Question: I am taking a course on Fuzzy Systems and I take <URL>.
The graphs for <URL> are highly piecewise, for example:

In order to plot this, I tried the following code for a 'numpy.piecewise' (which gives me a cryptic error):
'''
In [295]: a = np.arange(0,5,1)
In [296]: condlist = [[b<=a<b+0.25, b+0.25<=a<b+0.75, b+0.75<=a<b+1] for b in range(3)]
---------------------------------------------------------------------------
ValueError Traceback (most recent call last)
<ipython-input-296-a951e2682357> in <module>()
----> 1 condlist = [[b<=a<b+0.25, b+0.25<=a<b+0.75, b+0.75<=a<b+1] for b in range(3)]
ValueError: The truth value of an array with more than one element is ambiguous. Use a.any() or a.all()
In [297]: funclist = list(itertools.chain([lambda x:-4*x+1, lambda x: 0, lambda x:4*x+1]*3))
In [298]: np.piecewise(a, condlist, funclist)
---------------------------------------------------------------------------
ValueError Traceback (most recent call last)
<ipython-input-298-41168765ae55> in <module>()
----> 1 np.piecewise(a, condlist, funclist)
/Library/Frameworks/Python.framework/Versions/2.7/lib/python2.7/site-packages/numpy/lib/function_base.pyc in piecewise(x, condlist, funclist, *args, **kw)
688 if (n != n2):
689 raise ValueError(
--> 690 "function list and condition list must be the same")
691 zerod = False
692 # This is a hack to work around problems with NumPy's
ValueError: function list and condition list must be the same
'''
At this point, I'm fairly confused as to how to plot this function. I don't really understand the error message, which is further impeding my efforts to debug this.
Ultimately, I am looking to plot and export this function into an EPS file, so I'd appreciate any help along those lines as well.
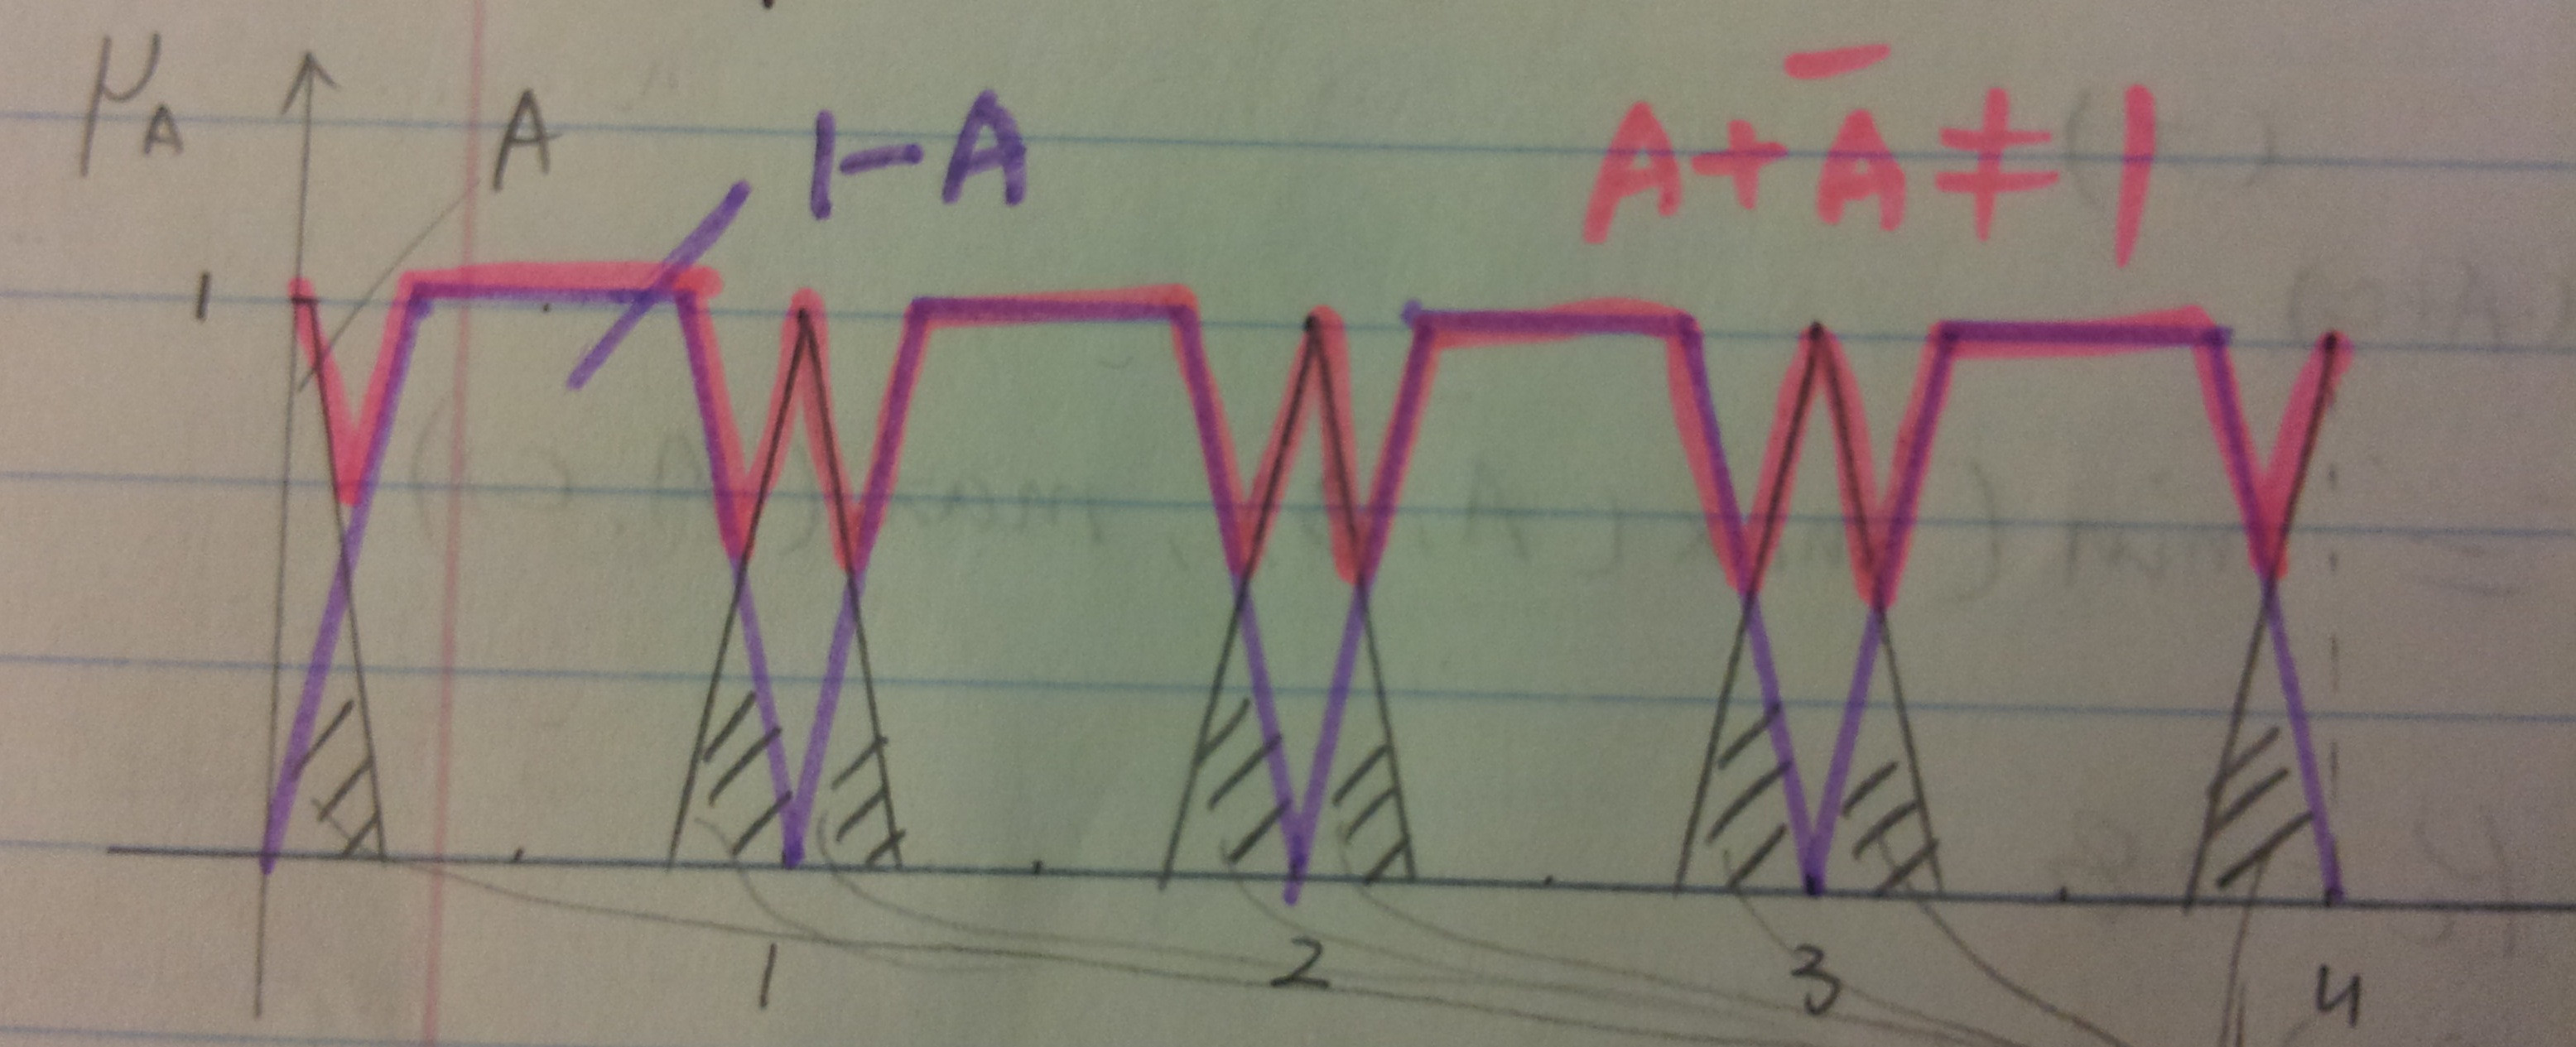
Answer: In general, numpy arrays are very good at doing sensible things when you just write the code as if they were just numbers. Chaining comparisons is one of the rare exceptions. The error you're seeing is essentially this (obfuscated a bit by 'piecewise' internals and ipython error formatting):
'''
>>> a = np.array([1, 2, 3])
>>> 1.5 < a
array([False, True, True], dtype=bool)
>>>
>>> 1.5 < a < 2.5
Traceback (most recent call last):
File "<stdin>", line 1, in <module>
ValueError: The truth value of an array with more than one element is ambiguous. Use a.any() or a.all()
>>>
>>> (1.5 < a) & (a < 2.5)
array([False, True, False], dtype=bool)
>>>
'''
You can alternatively use 'np.logical_and', but bitwise 'and' works just fine here.
As far as plotting is concerned, numpy itself doesn't do any. Here's an example with matplotlib:
'''
>>> import numpy as np
>>> def piecew(x):
... conds = [x < 0, (x > 0) & (x < 1), (x > 1) & (x < 2), x > 2]
... funcs = [lambda x: x+1, lambda x: 1,
... lambda x: -x + 2., lambda x: (x-2)**2]
... return np.piecewise(x, conds, funcs)
>>>
>>> import matplotlib.pyplot as plt
>>> xx = np.linspace(-0.5, 3.1, 100)
>>> plt.plot(xx, piecew(xx))
>>> plt.show() # or plt.savefig('foo.eps')
'''
Notice that 'piecewise' is a capricious beast. In particular, it needs its 'x' argument to be an array, and won't even try converting it if it isn't (in 'numpy' parlance: 'x' needs to be an 'ndarray', not an 'array_like'):
'''
>>> piecew(2.1)
Traceback (most recent call last):
File "<stdin>", line 1, in <module>
File "<stdin>", line 4, in piecew
File "/home/br/.local/lib/python2.7/site-packages/numpy/lib/function_base.py", line 690, in piecewise
"function list and condition list must be the same")
ValueError: function list and condition list must be the same
>>>
>>> piecew(np.asarray([2.1]))
array([ 0.01])
'''